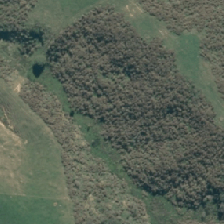
Land cover: grose_broom